Interaction volume radius: 5 \u00c5
Interaction volume height: 15 \u00c5
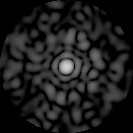
Disorder parameter: 0.8648